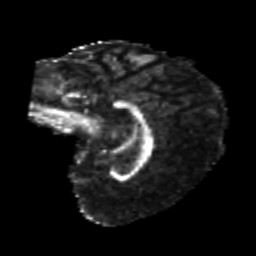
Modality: FA
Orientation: sagittal
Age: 24
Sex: female
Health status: healthy
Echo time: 0.074 s